Question: I have tabs in JavaFX and I want to set a style to remove the shadows:

If you look at the left side of foo, you can see shadows.
This is my current style:
'''
.tab {
-fx-background-color: #393939;
-fx-border-color: #282828;
-fx-border-width: 0;
-fx-padding: 1 8;
}
'''
I've tried to look into the documentation, but could not find a way to remove shadows: <URL>
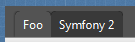
Answer: To find the default stylesheet, search for the file 'jfxrt.jar' on your computer, open it in an archiver like WinRAR and open 'com/sun/javafx/scene/control/skin/caspian.css'. With this knowledge, you can easily see what could be there that causes the issue.
'caspian.css' is also available online, here is the a link to the <URL>.
Now, add this style:
'''
.tab-pane .headers-region {
-fx-effect: null;
}
'''
It removes the default style and the shadows are gone.